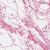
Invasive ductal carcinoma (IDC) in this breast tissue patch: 0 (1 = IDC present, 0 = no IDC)